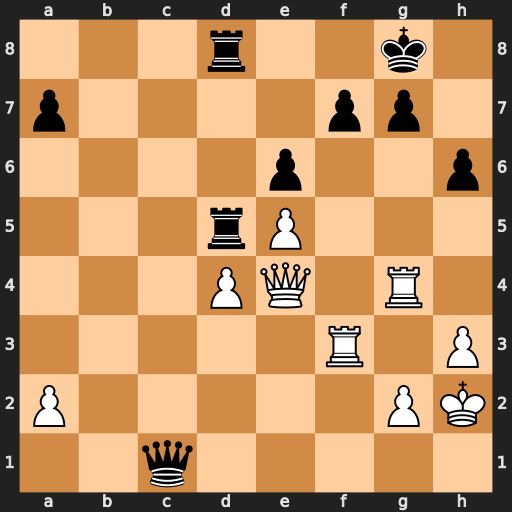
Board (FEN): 3r2k1/p4pp1/4p2p/3rP3/3PQ1R1/5R1P/P5PK/2q5
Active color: w
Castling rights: -
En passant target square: -
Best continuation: Rxf7 Kxf7 Qg6+ Kf8 Qxg7+ Ke8 Qh7